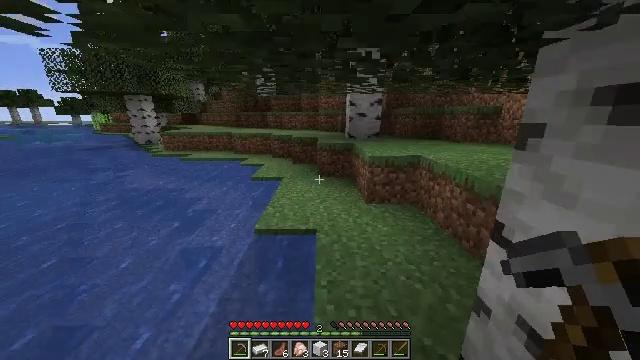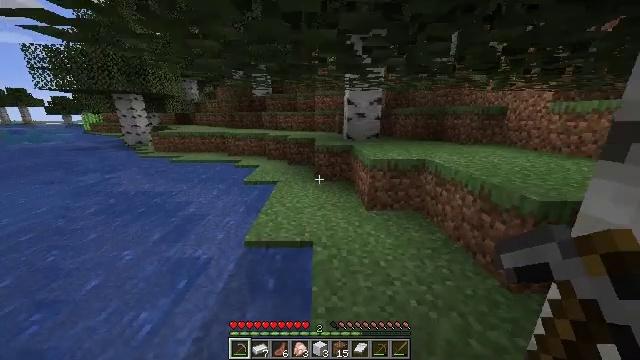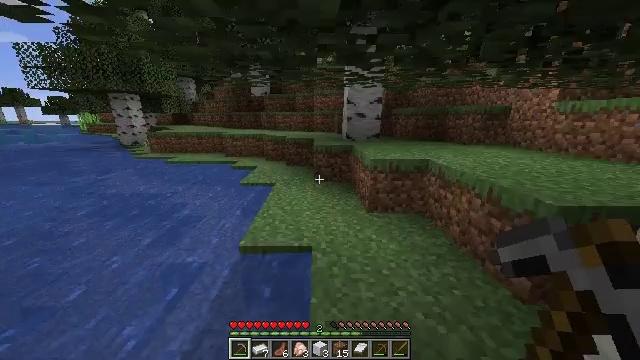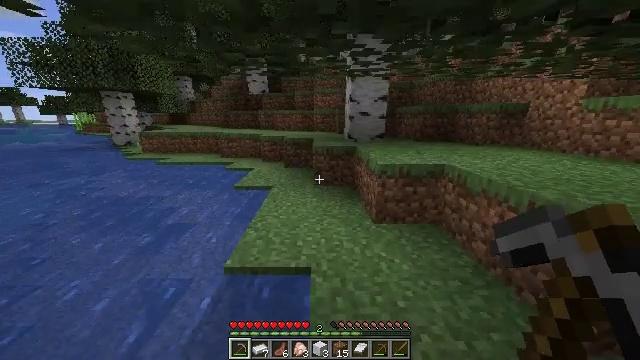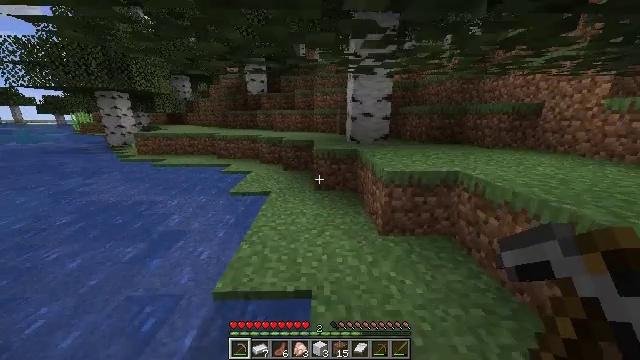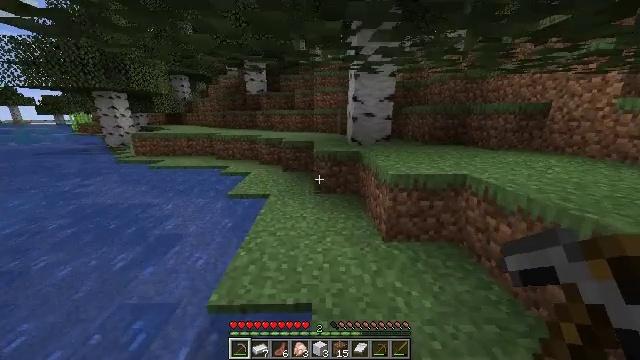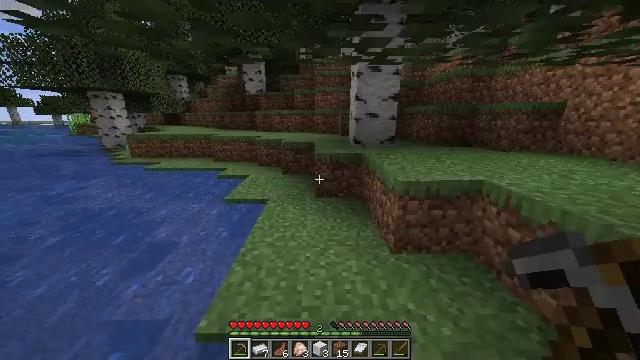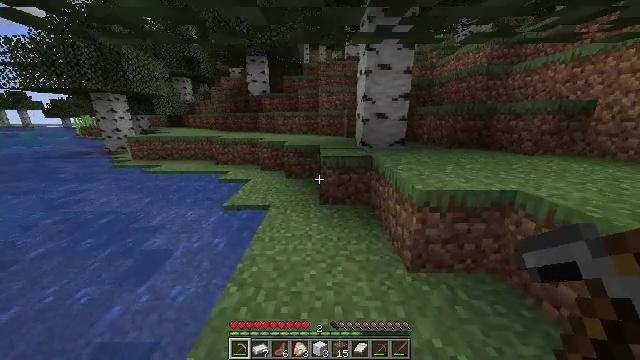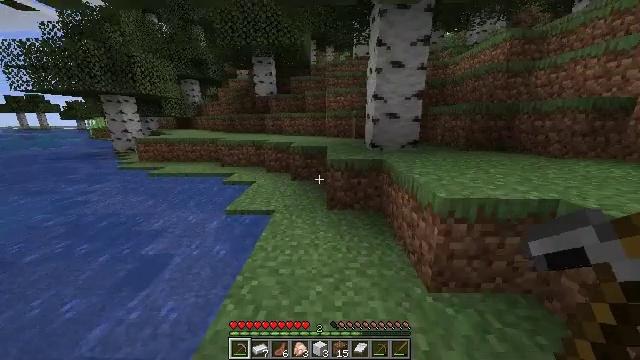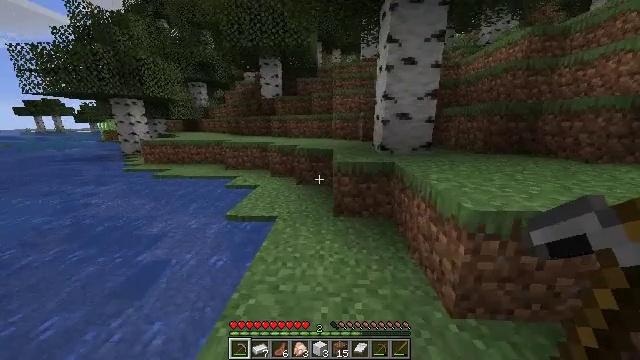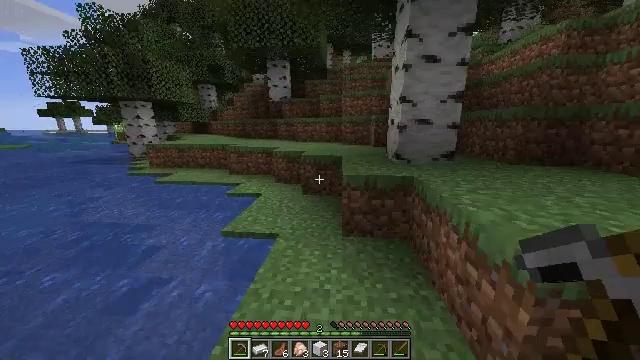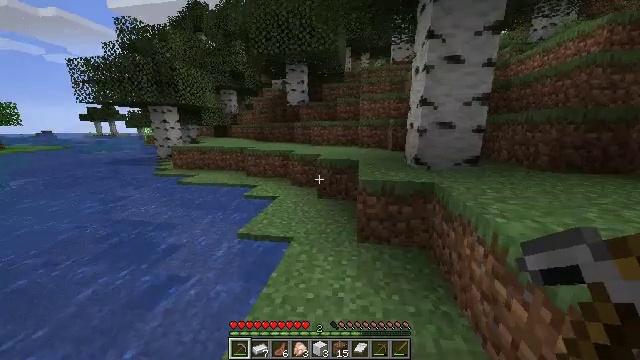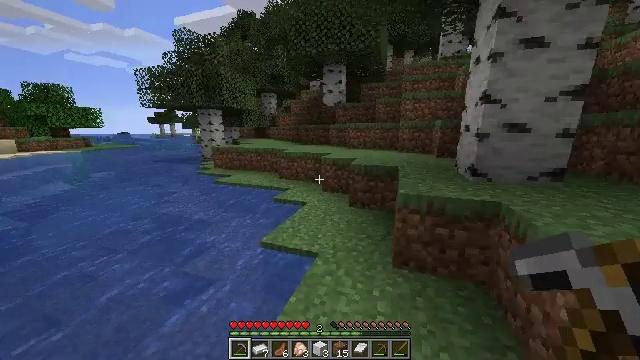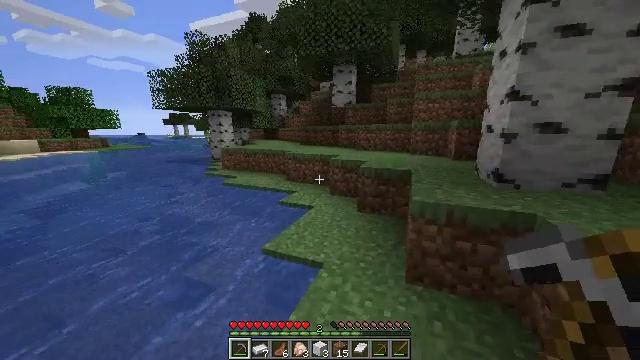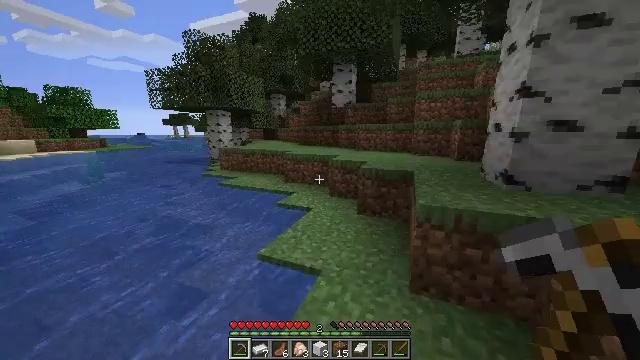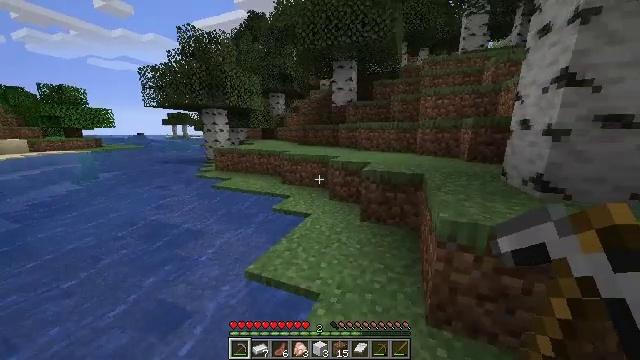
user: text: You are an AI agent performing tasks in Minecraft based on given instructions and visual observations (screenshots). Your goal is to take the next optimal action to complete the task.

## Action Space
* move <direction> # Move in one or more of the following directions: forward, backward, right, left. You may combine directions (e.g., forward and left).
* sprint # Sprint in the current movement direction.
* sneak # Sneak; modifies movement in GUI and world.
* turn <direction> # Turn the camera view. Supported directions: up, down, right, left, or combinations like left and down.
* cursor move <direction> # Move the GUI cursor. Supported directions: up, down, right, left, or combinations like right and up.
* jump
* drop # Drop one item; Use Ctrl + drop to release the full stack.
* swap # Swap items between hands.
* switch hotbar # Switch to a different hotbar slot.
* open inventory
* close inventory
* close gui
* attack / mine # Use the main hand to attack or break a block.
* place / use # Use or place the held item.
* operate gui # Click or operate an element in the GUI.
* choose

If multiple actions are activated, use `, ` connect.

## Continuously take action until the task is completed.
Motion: motion action
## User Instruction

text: Gather the chest from its place.
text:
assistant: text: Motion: move forward
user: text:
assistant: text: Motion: move forward
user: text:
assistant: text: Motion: move forward
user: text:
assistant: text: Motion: move forward
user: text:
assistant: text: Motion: move forward
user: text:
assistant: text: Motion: move forward
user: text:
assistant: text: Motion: move forward, turn left
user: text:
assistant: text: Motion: move forward, turn left
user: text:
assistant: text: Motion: move forward, turn left
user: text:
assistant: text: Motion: move forward, turn left
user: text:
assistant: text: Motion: move forward, turn left
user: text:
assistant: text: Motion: move forward, turn left
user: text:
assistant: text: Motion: move forward, turn left
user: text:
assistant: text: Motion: move forward
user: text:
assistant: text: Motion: move forward
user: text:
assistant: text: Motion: move forward
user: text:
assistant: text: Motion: move forward
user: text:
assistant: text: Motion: move forward
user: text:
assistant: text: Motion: move forward
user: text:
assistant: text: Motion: move forward, turn left
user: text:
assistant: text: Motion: move forward, turn left
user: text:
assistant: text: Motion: move forward, turn left
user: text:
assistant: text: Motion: move forward
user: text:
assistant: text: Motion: move forward
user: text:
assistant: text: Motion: move forward, turn left
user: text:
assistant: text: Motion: move forward
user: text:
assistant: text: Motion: move forward
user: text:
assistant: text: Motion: move forward
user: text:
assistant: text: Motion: move forward
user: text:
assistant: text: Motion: move forward